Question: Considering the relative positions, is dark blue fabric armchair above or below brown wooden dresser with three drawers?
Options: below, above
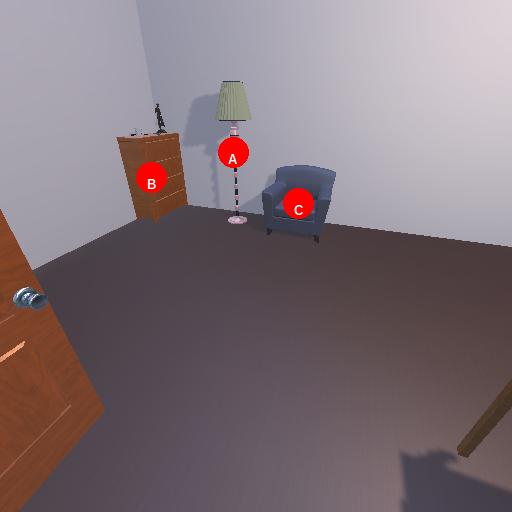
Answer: below